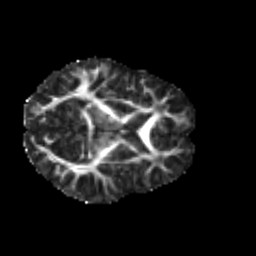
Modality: FA
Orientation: axial
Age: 8
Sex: female
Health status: healthy